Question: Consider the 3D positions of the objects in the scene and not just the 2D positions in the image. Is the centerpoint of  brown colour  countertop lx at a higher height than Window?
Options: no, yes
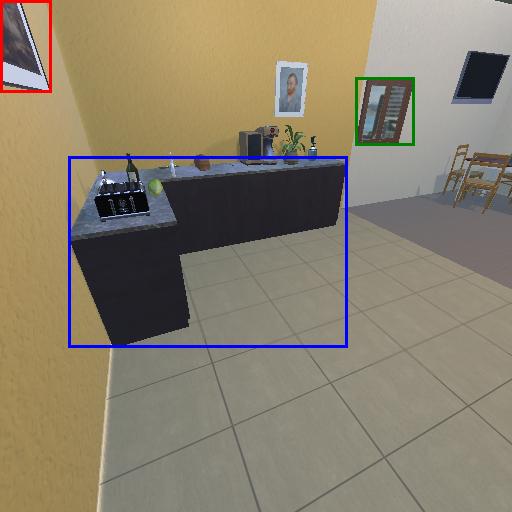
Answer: no